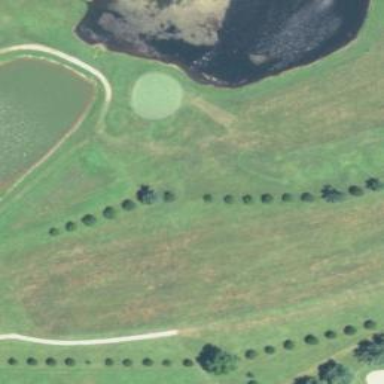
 serving as water hazard for golf course."